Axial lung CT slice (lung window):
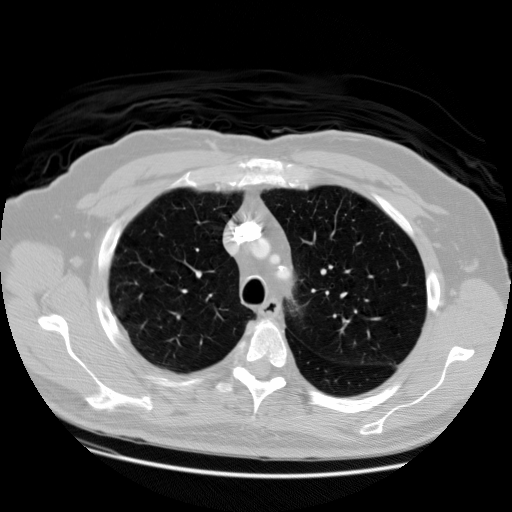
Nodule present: no